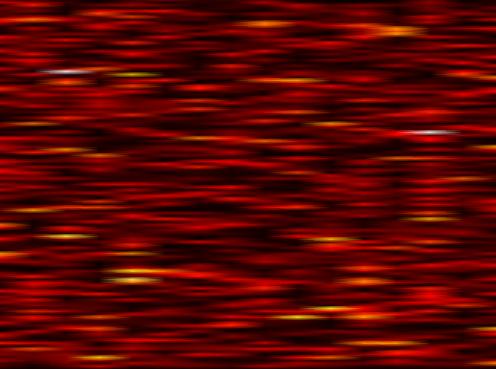
Label: WOLA